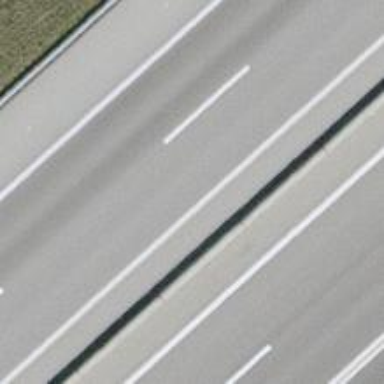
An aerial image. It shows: Asphalt motorway.